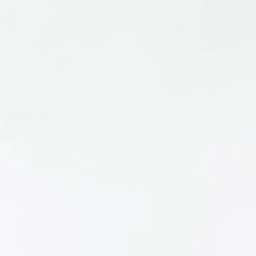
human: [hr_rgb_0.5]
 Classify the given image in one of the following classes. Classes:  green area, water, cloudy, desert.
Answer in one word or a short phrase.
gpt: cloudy